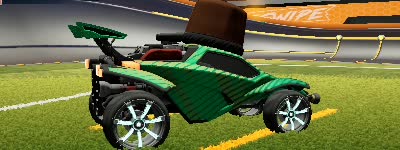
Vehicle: octane